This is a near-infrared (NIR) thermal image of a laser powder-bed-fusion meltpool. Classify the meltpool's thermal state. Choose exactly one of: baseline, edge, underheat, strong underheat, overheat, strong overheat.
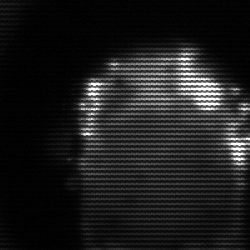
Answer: baseline